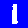
Digit: 1